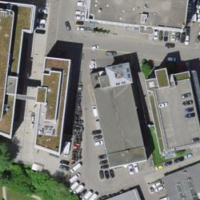
EUNIS habitat code: 54
Species observed at this site:
Misumena vatia